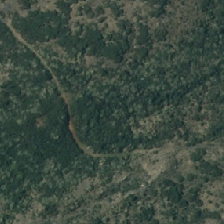
Land cover: grose_broom